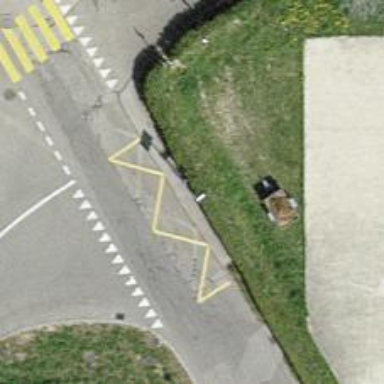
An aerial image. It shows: Bus stop with platform for public transport.